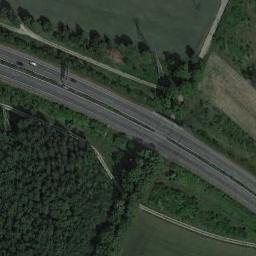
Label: freeway